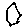
Label: hexagon